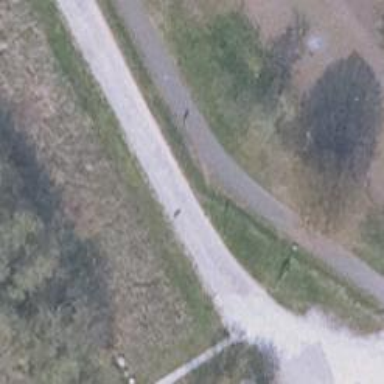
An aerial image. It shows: Asphalt path.